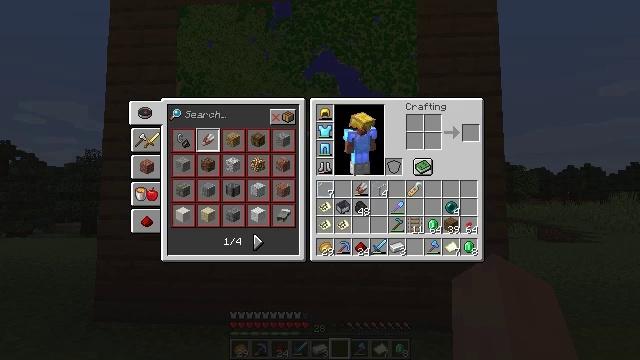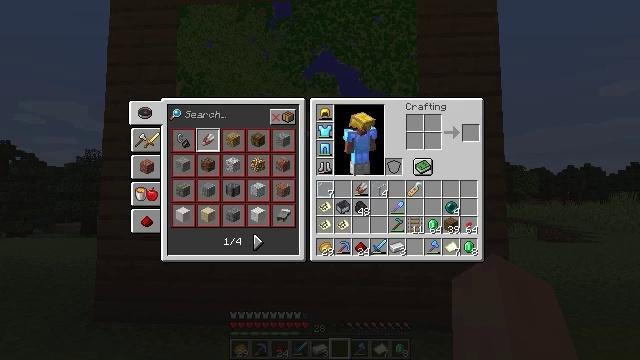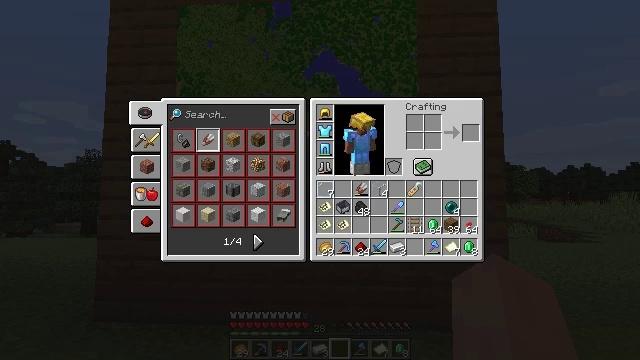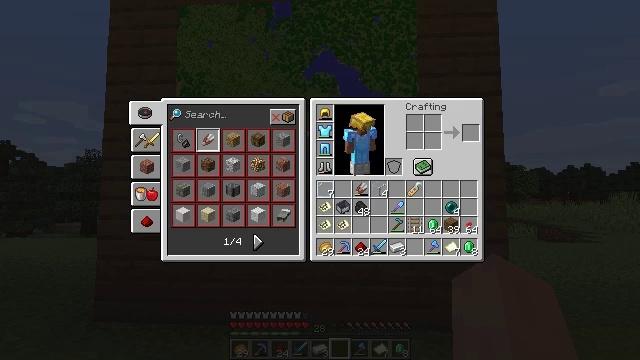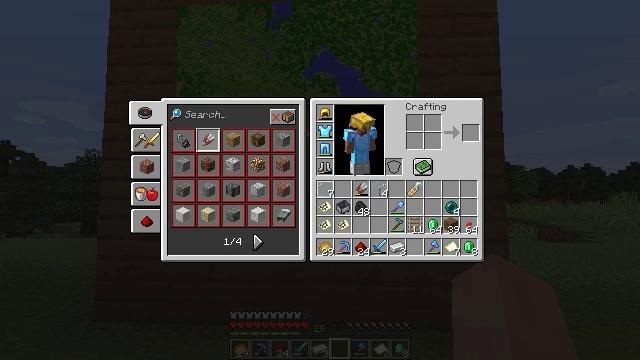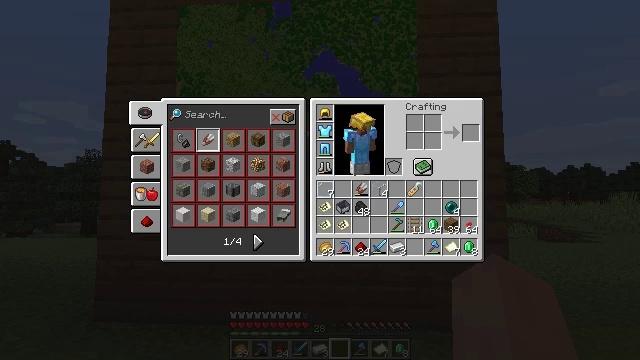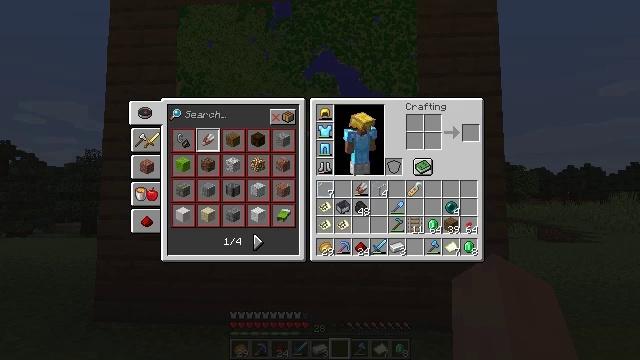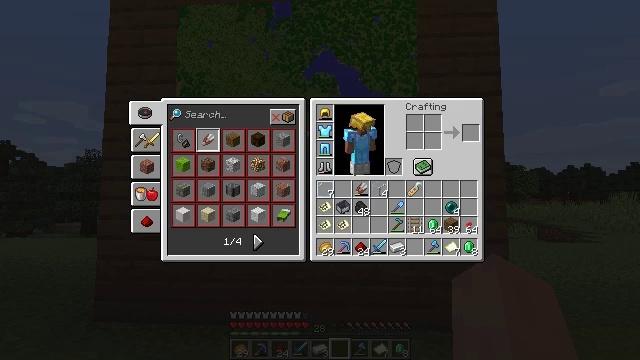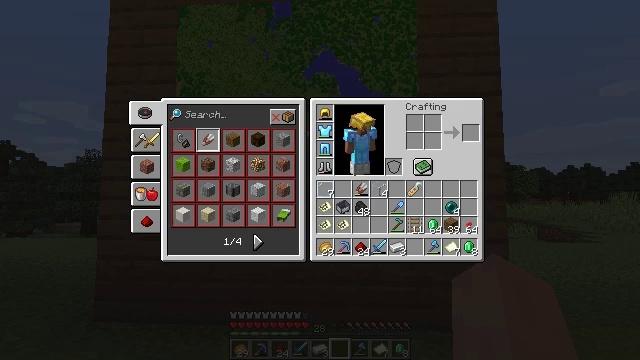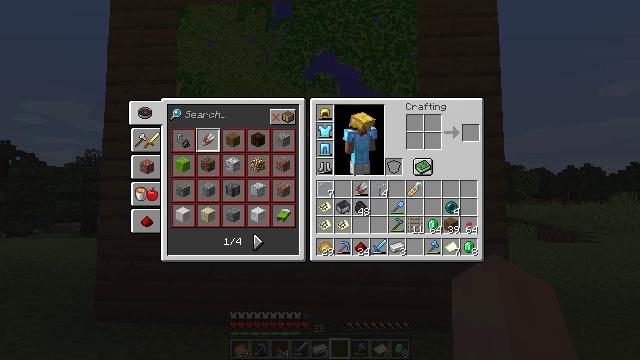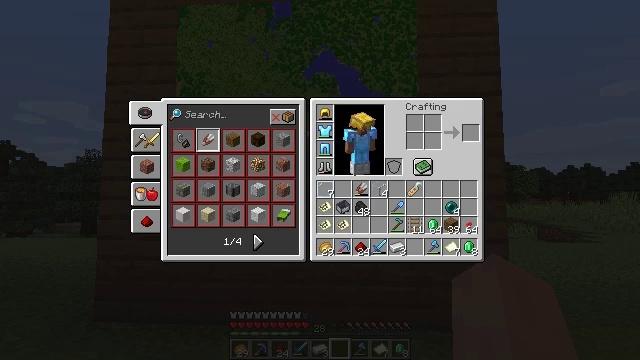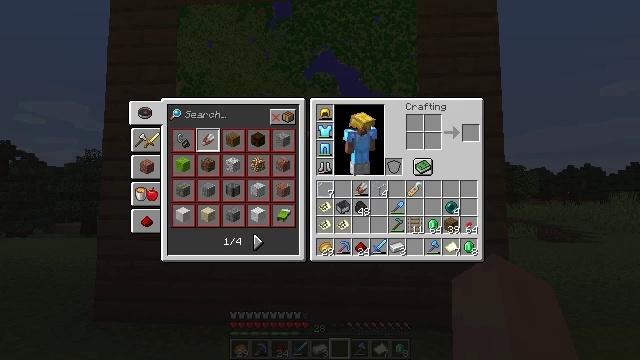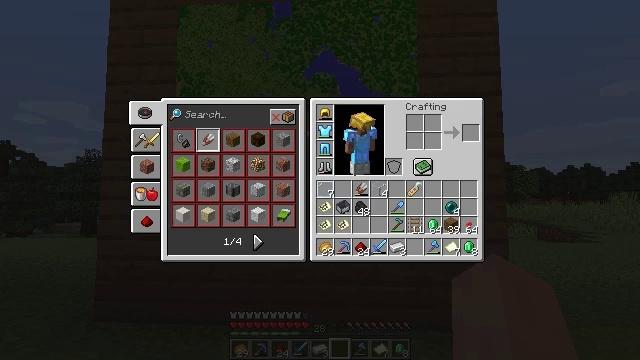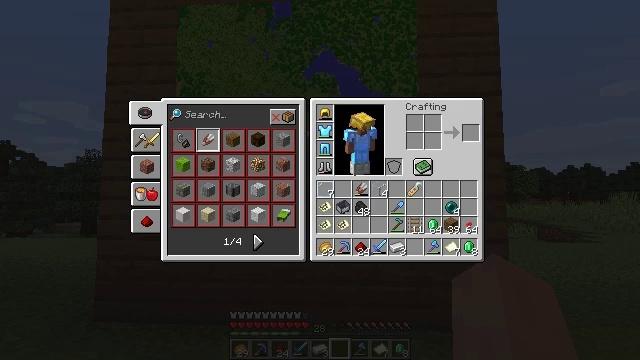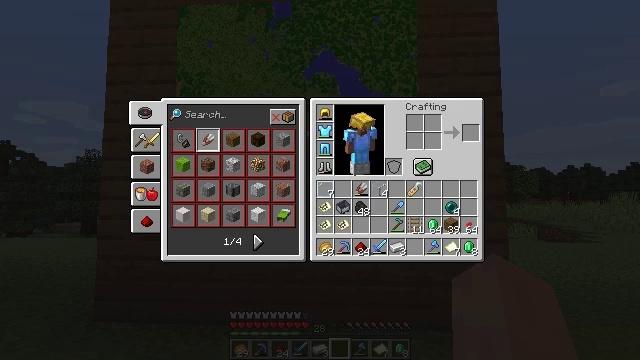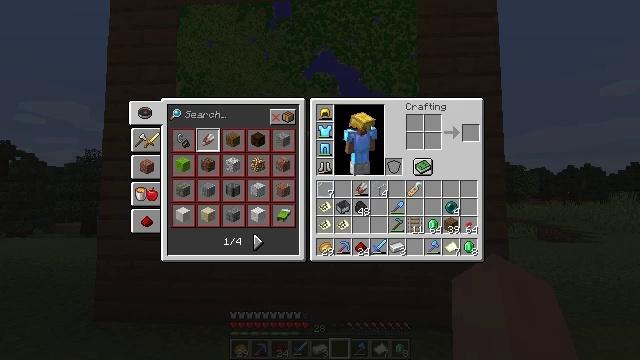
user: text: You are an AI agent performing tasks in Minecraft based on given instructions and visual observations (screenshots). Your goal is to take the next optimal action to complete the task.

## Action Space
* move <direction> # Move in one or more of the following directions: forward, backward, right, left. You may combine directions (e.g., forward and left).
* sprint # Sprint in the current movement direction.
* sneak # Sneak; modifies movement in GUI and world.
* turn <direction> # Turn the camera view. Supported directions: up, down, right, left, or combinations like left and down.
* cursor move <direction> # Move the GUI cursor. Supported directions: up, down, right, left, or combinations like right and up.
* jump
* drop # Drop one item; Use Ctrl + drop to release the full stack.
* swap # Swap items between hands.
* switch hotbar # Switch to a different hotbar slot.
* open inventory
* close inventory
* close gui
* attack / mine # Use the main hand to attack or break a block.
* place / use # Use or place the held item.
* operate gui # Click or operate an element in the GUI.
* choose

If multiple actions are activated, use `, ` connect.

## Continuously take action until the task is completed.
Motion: motion action
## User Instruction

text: Put leather in the center and surround it with sticks to craft an item frame.
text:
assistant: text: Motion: no_op
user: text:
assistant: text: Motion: no_op
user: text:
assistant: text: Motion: no_op
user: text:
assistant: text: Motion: no_op
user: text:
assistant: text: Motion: no_op
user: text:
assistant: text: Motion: no_op
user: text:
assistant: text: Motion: no_op
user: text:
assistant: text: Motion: no_op
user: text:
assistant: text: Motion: no_op
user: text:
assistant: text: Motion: no_op
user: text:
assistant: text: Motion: no_op
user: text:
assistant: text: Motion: no_op
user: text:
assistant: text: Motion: no_op
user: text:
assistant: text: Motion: no_op
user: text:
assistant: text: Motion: no_op
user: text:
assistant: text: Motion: no_op
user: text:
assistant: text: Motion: no_op
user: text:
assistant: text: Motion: no_op
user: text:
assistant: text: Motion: no_op
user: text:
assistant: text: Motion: no_op
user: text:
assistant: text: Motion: no_op
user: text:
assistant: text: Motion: no_op
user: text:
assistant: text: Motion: no_op
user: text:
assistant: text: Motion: no_op
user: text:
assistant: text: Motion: no_op
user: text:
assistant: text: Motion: no_op
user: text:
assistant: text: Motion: no_op
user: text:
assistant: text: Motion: no_op
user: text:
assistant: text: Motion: no_op
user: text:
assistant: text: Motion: no_op